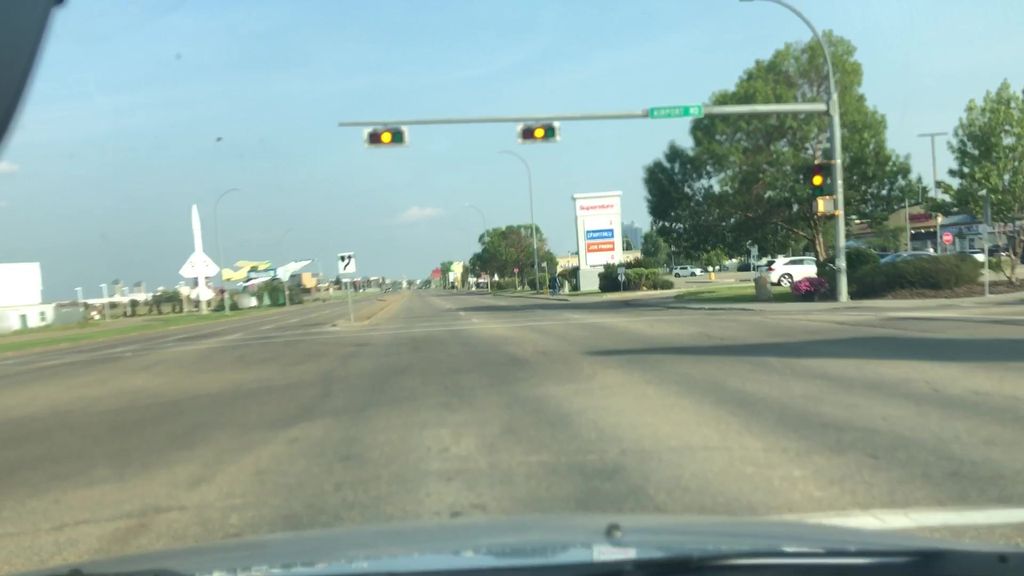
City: edmonton